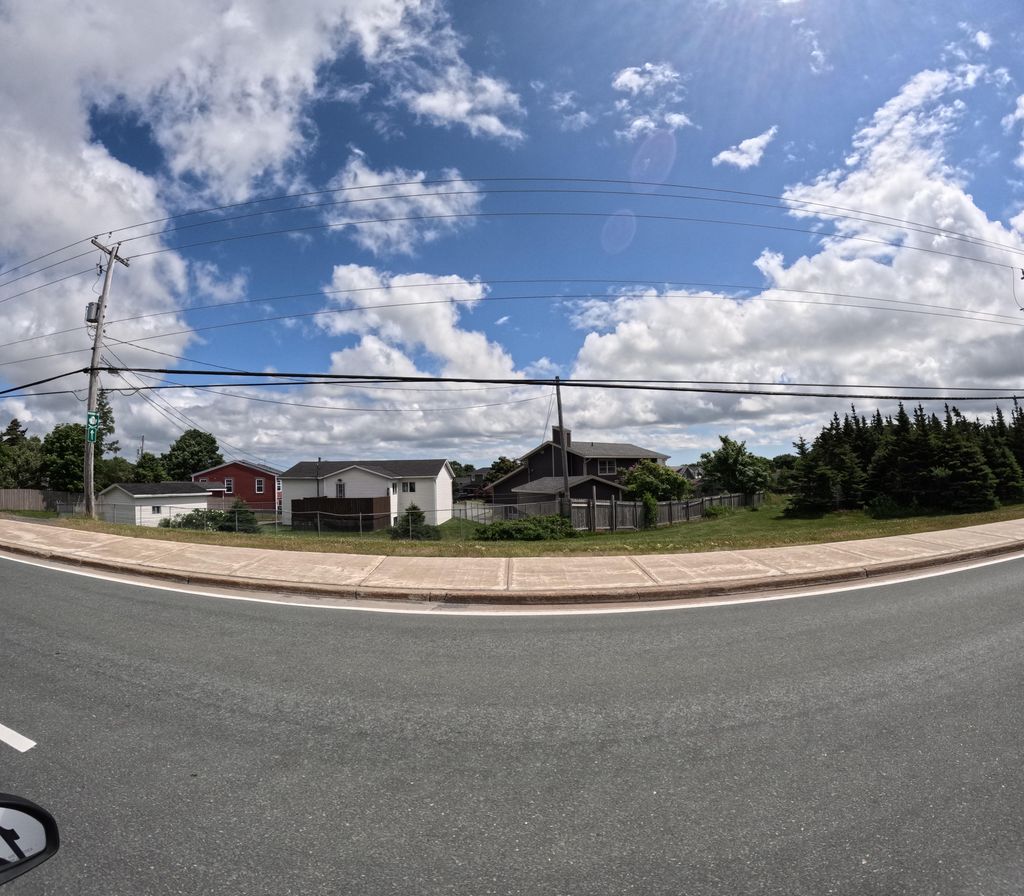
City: st_johns